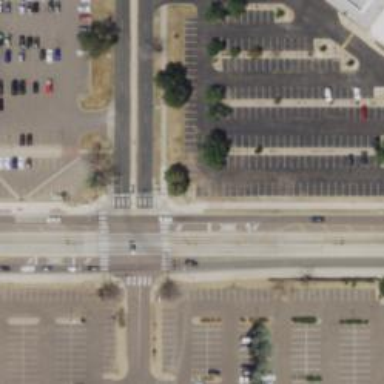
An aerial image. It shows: Footway located on traffic island.